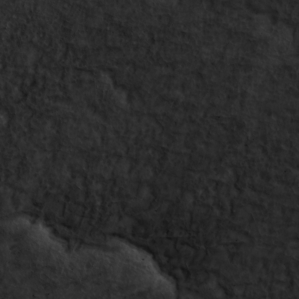
Label: non_frost